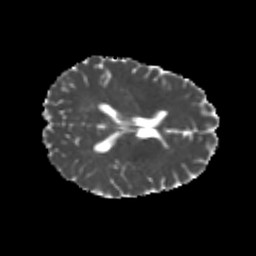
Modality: MD
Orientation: axial
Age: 22
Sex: male
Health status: healthy
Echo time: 0.074 s